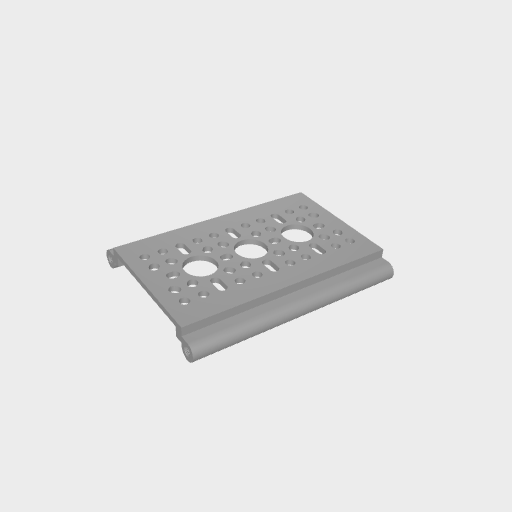
Part: RailChannel3H